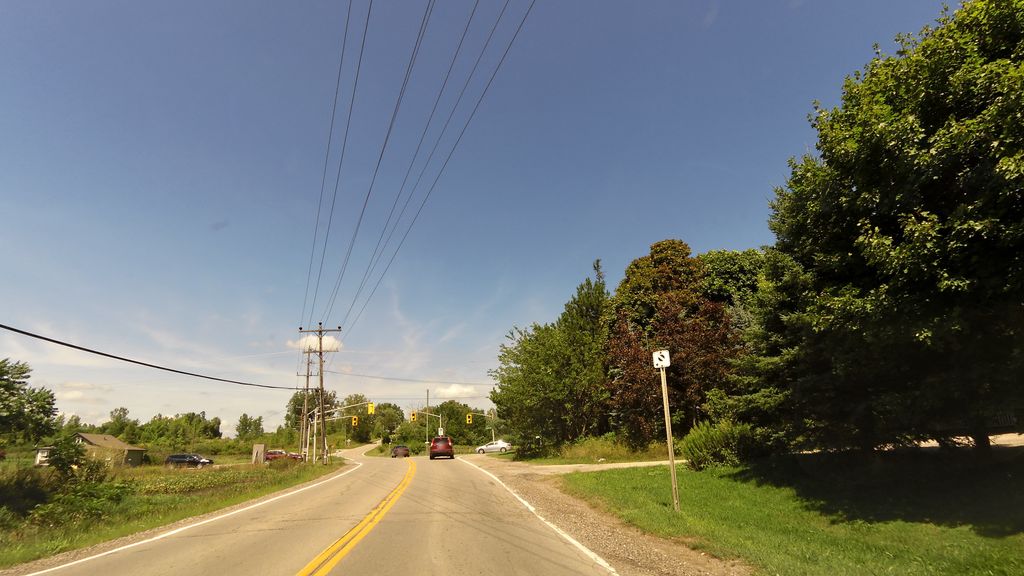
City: hamilton